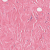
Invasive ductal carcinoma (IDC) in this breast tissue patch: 0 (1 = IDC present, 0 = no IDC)